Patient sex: M
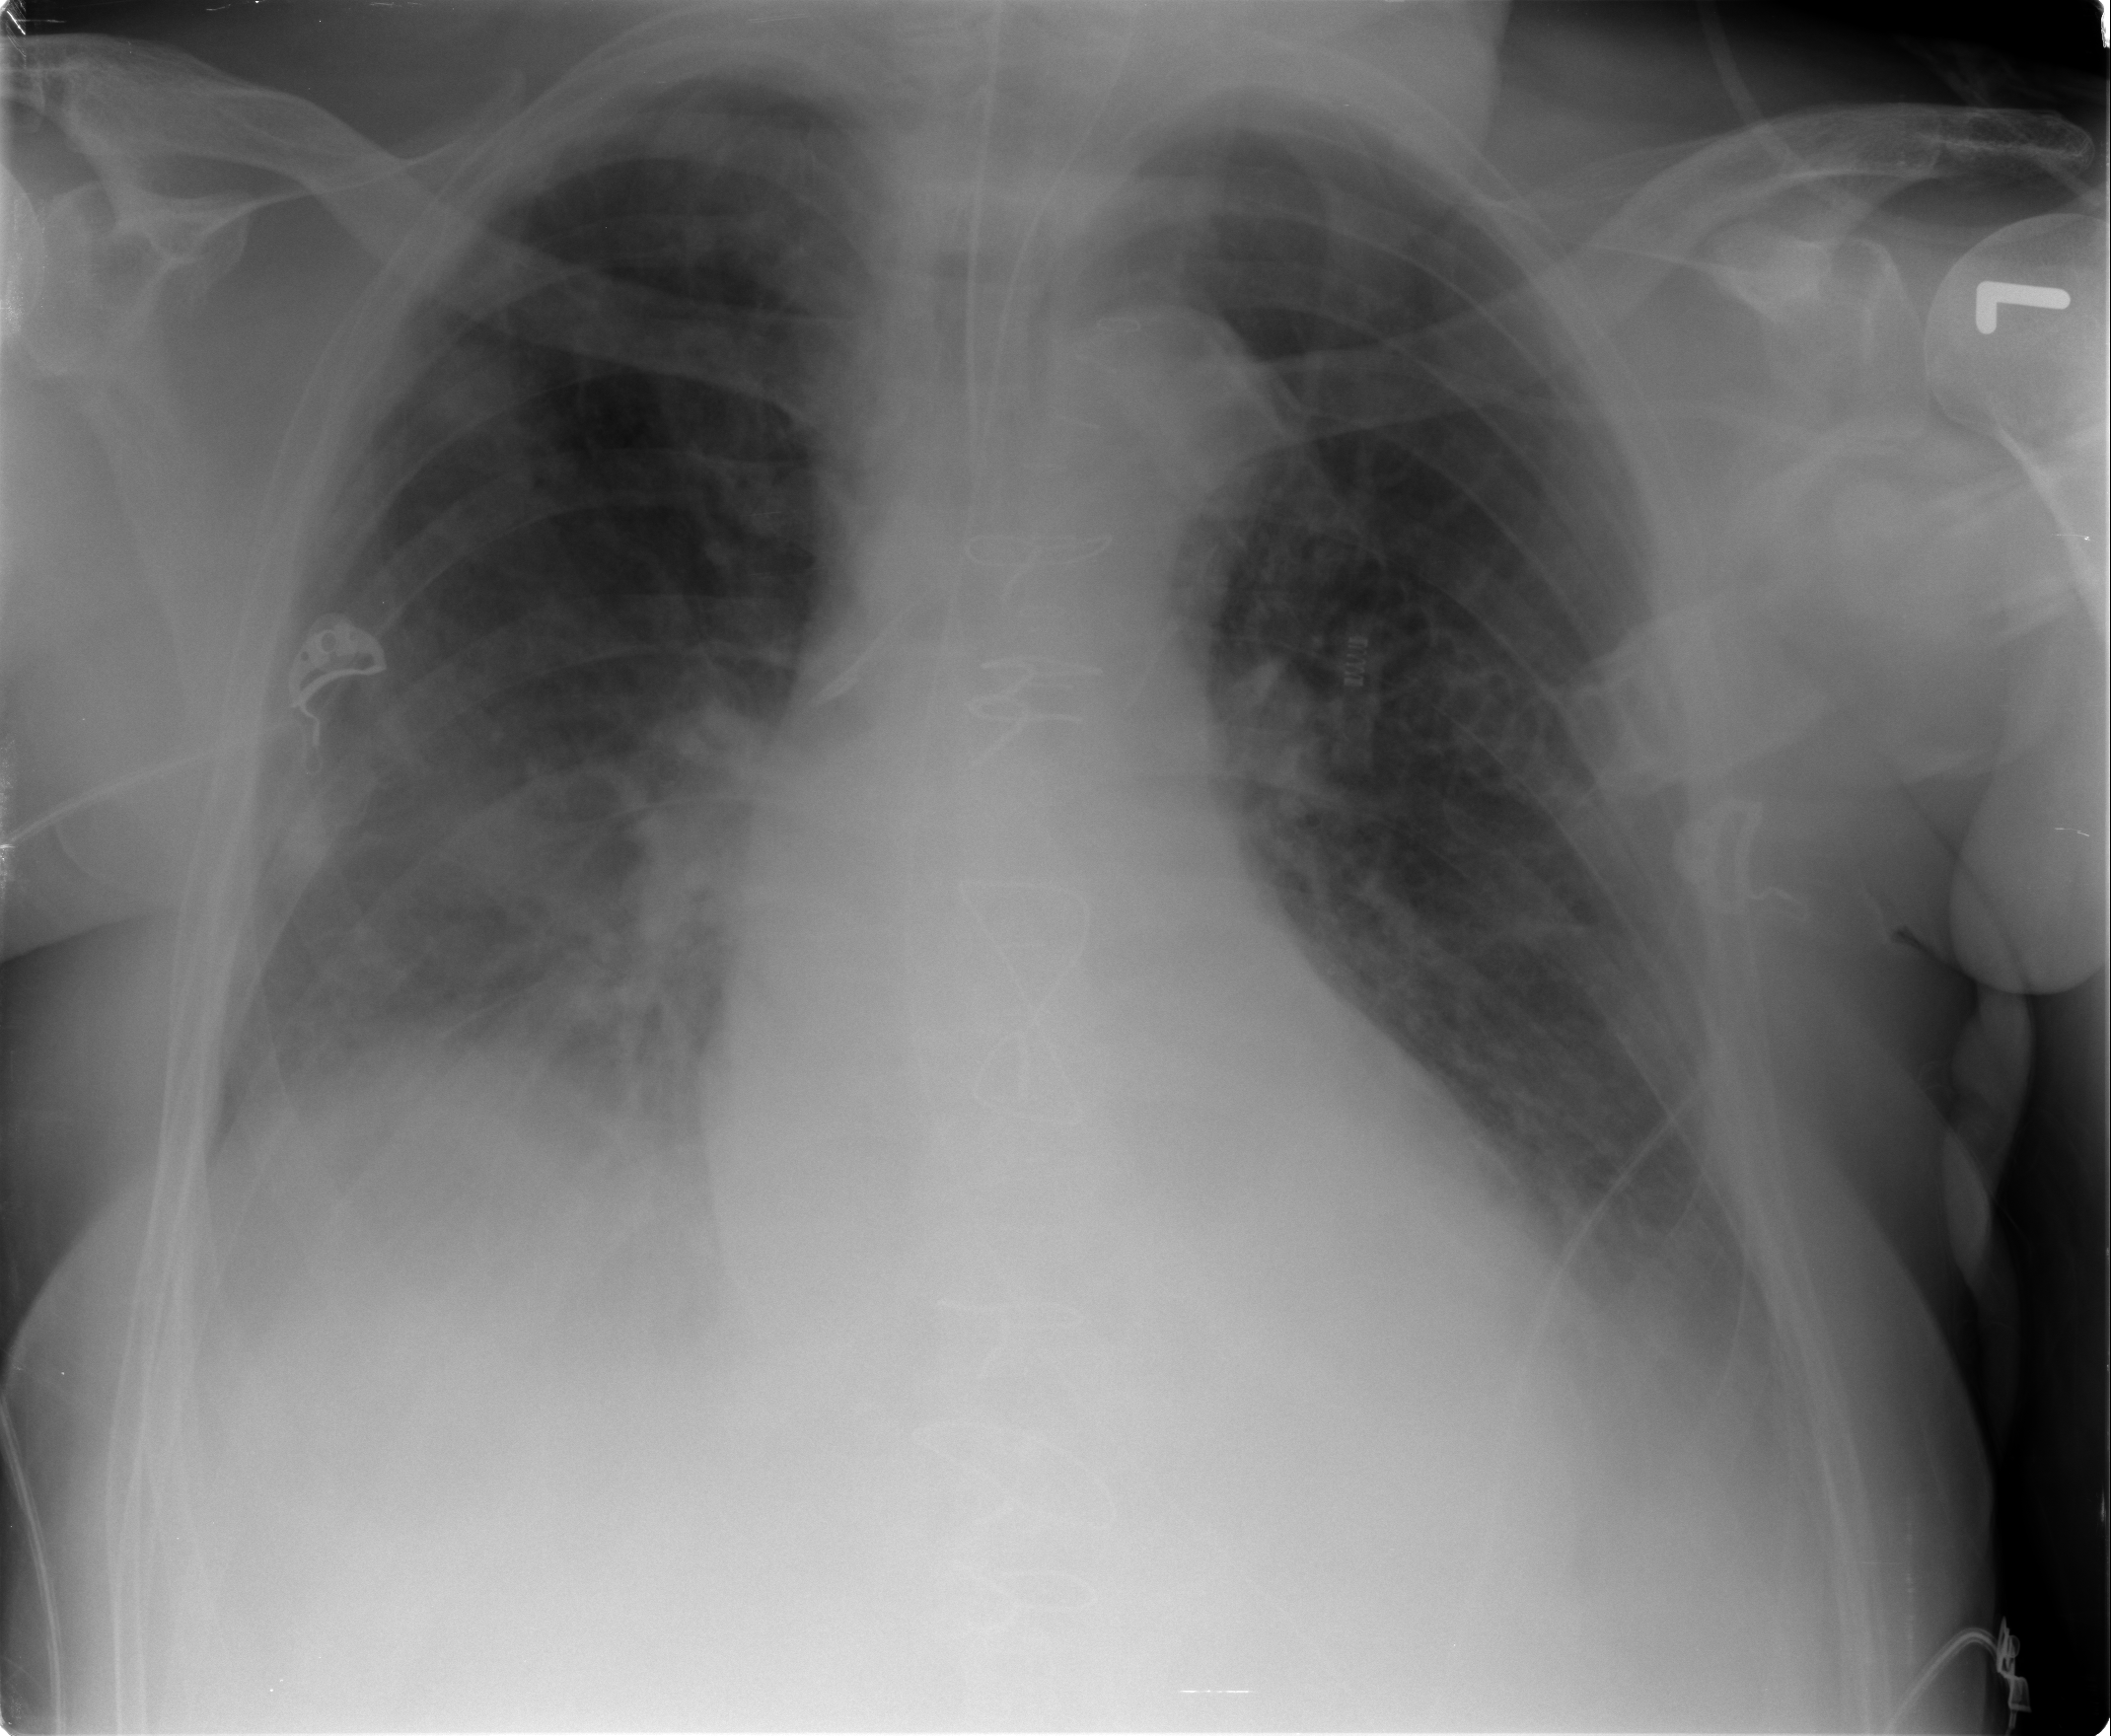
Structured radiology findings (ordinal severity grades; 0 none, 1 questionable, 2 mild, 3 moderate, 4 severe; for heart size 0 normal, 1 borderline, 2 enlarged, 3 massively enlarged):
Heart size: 0
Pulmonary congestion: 1
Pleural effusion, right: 2
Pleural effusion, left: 1
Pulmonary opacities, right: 2
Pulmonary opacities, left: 0
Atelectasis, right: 2
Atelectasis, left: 2